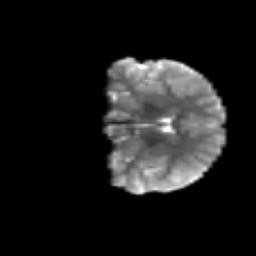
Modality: T2w
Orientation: coronal
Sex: male
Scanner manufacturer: siemens
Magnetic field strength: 3 T
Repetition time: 5 s
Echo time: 0.071 s